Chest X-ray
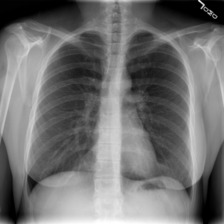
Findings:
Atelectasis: negative
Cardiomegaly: negative
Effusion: negative
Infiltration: negative
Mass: negative
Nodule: negative
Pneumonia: negative
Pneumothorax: negative
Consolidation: negative
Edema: negative
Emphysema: negative
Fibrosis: negative
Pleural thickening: negative
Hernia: negative